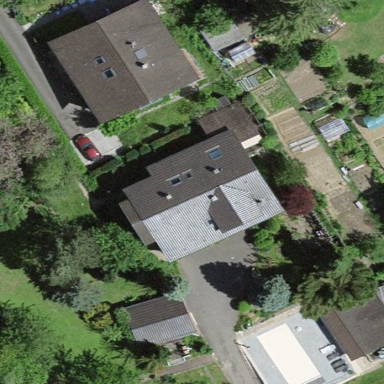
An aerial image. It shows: Detached building.